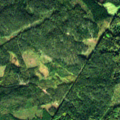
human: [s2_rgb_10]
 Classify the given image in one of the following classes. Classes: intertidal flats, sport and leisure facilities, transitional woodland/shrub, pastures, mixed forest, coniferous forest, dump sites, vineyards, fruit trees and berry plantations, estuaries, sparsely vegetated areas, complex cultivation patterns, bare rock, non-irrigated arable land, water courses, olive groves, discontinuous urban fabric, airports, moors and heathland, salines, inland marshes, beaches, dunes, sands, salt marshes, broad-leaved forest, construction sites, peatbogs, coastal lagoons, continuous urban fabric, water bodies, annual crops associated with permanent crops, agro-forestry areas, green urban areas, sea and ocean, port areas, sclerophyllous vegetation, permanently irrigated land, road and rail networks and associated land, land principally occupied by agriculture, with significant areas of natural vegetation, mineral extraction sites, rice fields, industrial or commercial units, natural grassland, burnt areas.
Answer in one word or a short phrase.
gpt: broad-leaved forest, coniferous forest, mixed forest